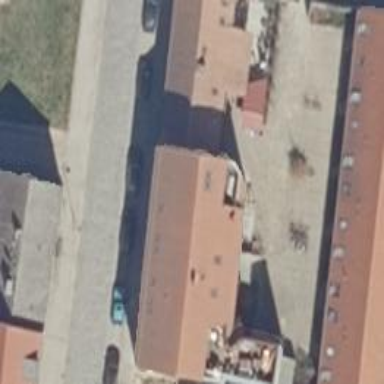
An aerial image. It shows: Gabled roof adorns the apartments building.